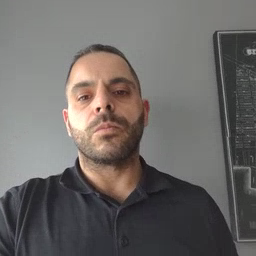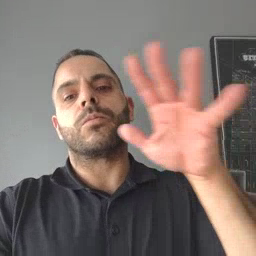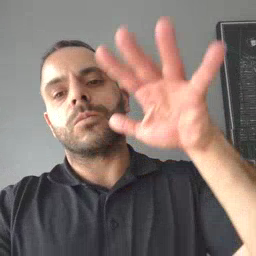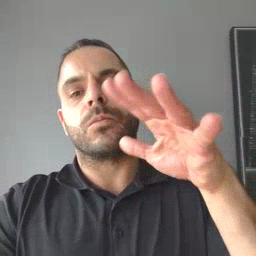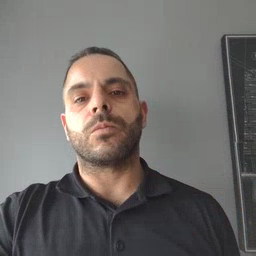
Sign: alligator